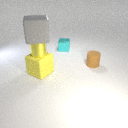
large gray rubber cube above large yellow rubber cube